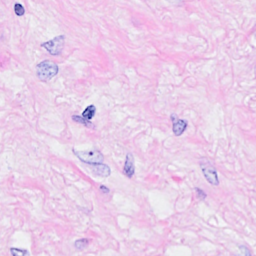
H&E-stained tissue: Breast